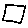
Label: square